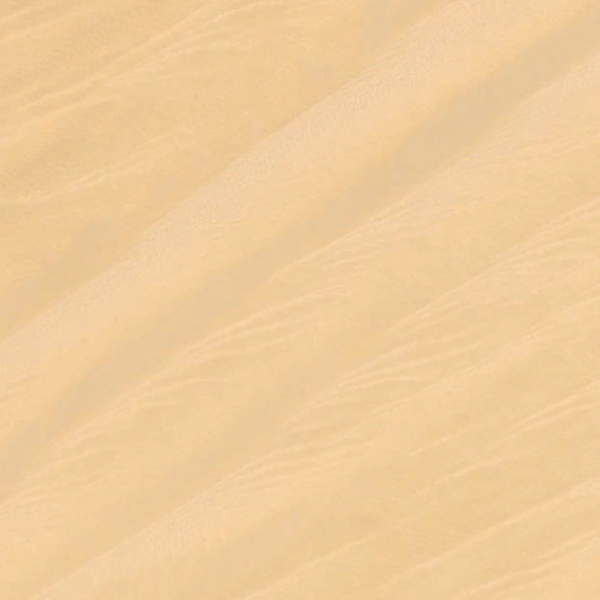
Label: Desert